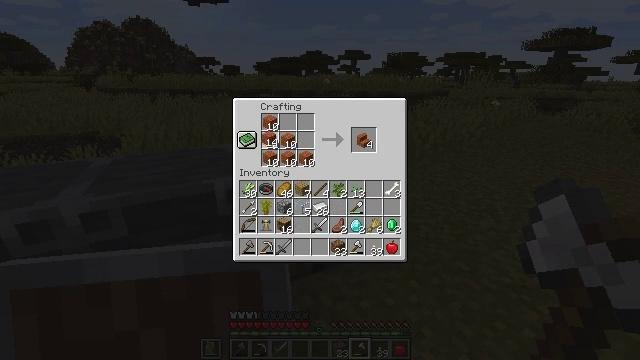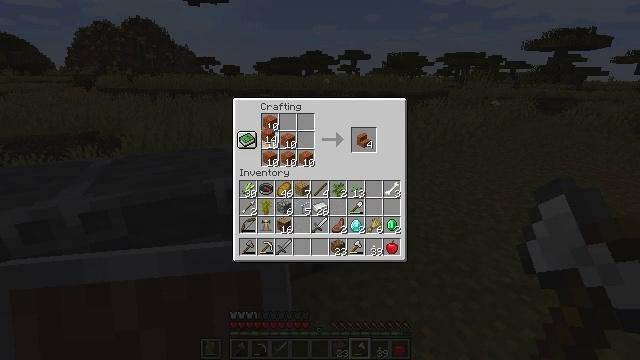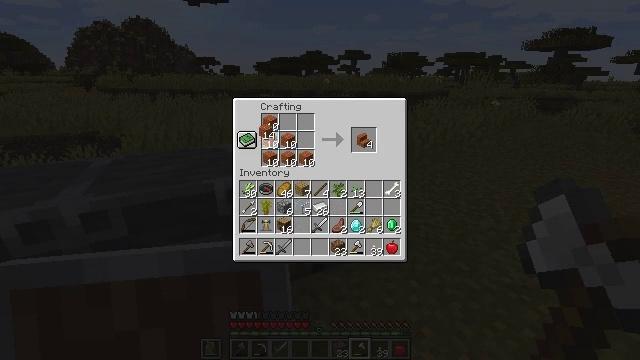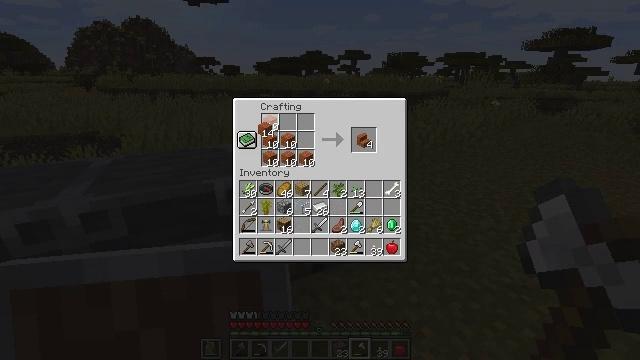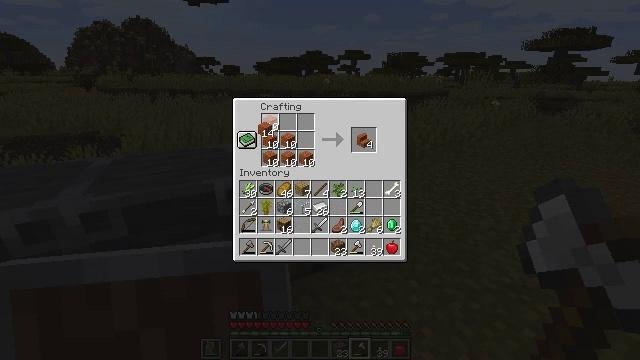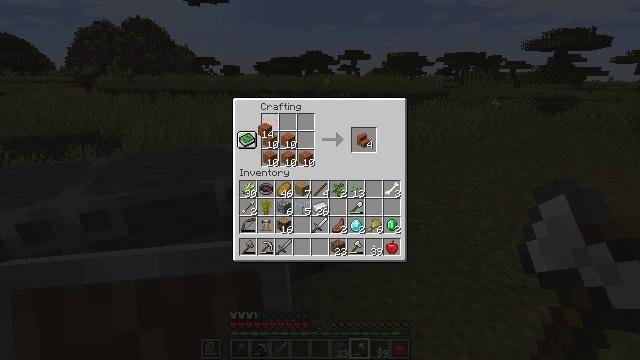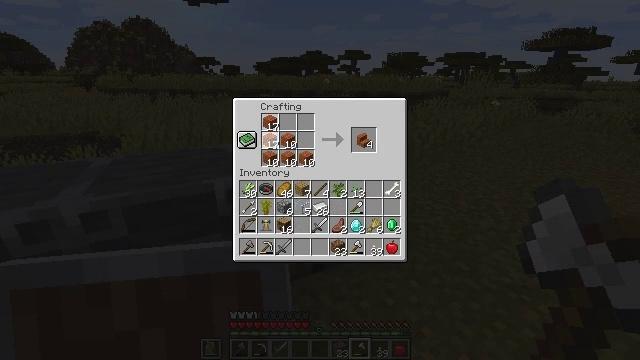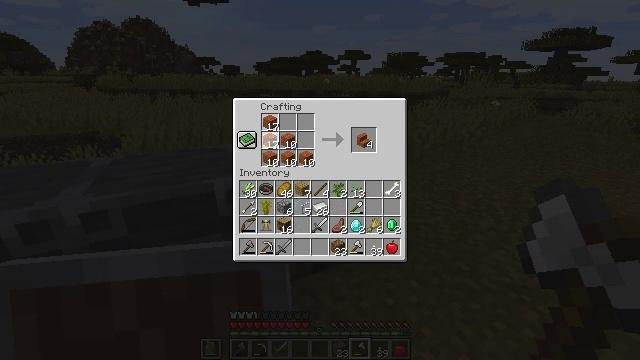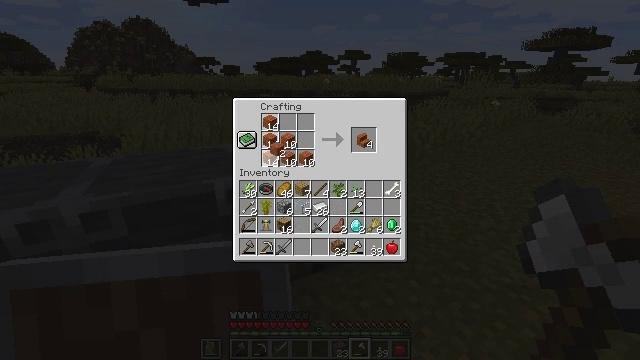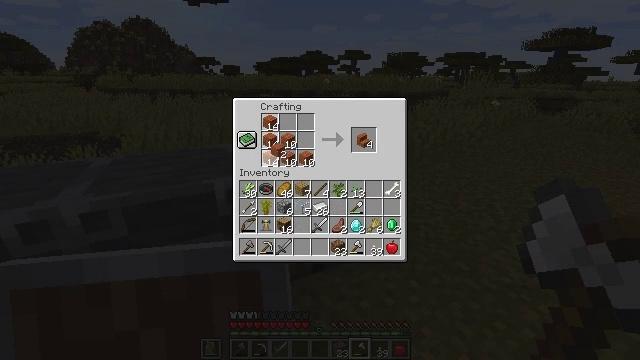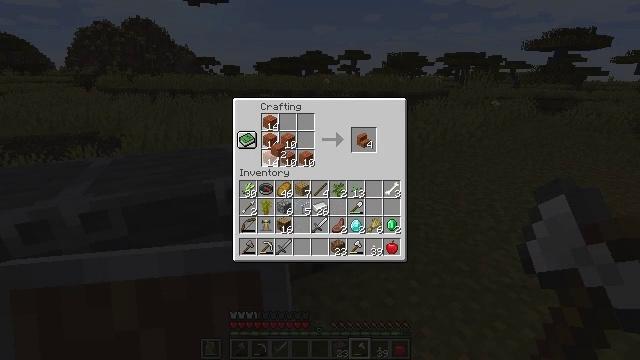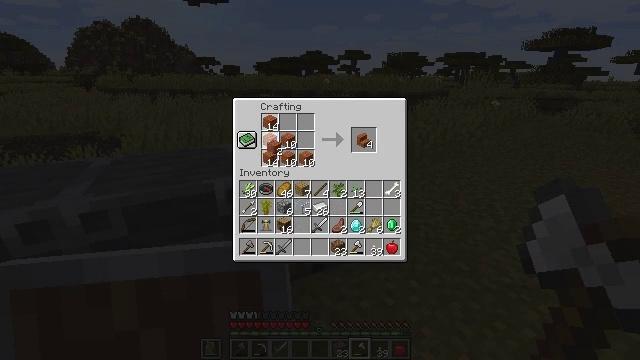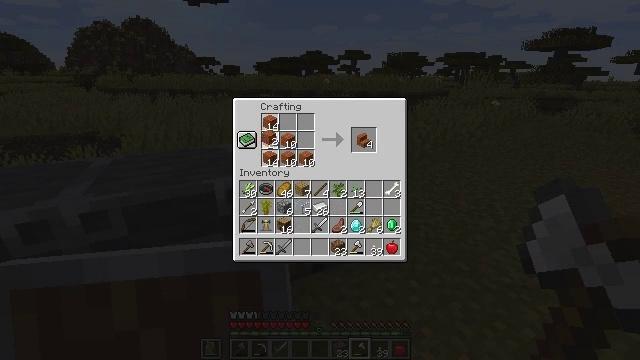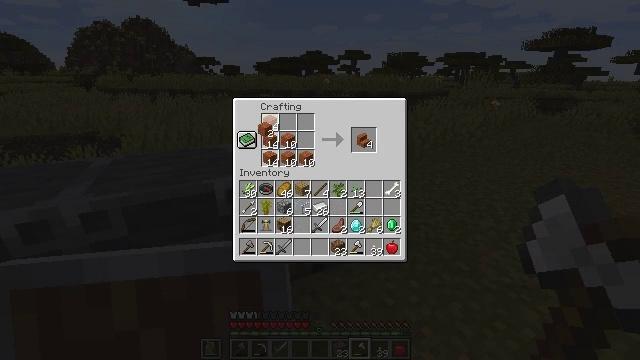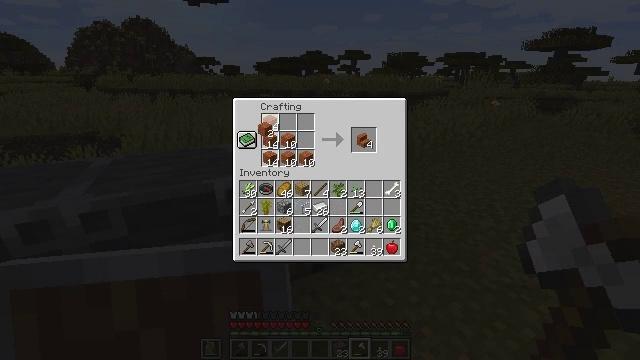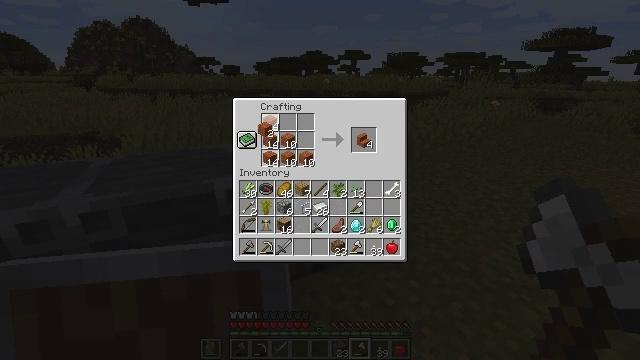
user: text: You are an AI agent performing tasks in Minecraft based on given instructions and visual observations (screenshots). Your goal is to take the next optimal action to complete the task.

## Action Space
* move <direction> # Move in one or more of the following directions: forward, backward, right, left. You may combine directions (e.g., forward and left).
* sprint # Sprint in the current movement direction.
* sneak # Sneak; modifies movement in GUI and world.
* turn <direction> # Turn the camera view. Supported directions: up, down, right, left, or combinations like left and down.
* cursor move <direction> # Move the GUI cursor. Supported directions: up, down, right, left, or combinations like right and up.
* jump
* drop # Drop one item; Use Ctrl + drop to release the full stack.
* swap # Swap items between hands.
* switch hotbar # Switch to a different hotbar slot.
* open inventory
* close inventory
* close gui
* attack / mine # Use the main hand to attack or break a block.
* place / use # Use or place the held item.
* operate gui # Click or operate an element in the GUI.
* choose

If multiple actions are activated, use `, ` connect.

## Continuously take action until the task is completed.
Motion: motion action
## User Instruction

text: Use planks to craft acacia stairs.
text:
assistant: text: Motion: no_op
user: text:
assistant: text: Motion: no_op
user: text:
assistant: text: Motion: operate gui
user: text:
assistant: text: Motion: operate gui
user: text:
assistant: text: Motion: operate gui
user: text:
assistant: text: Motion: operate gui
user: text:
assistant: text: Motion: cursor move down, operate gui
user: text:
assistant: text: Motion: operate gui
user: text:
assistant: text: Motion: operate gui
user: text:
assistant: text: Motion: operate gui
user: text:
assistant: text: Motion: operate gui
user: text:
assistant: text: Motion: cursor move up, operate gui
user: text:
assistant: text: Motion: cursor move up, operate gui
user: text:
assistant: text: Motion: operate gui
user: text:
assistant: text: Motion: operate gui
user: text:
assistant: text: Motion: operate gui
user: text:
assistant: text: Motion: cursor move right and down, operate gui
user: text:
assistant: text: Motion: cursor move right, operate gui
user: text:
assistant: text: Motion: operate gui
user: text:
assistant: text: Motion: operate gui
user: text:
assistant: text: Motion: operate gui
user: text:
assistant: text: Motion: operate gui
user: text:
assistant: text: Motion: operate gui
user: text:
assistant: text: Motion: operate gui
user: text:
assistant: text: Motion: operate gui
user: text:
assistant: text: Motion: operate gui
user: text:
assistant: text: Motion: operate gui
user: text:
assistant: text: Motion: operate gui
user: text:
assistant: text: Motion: operate gui
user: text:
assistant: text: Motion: cursor move right, operate gui